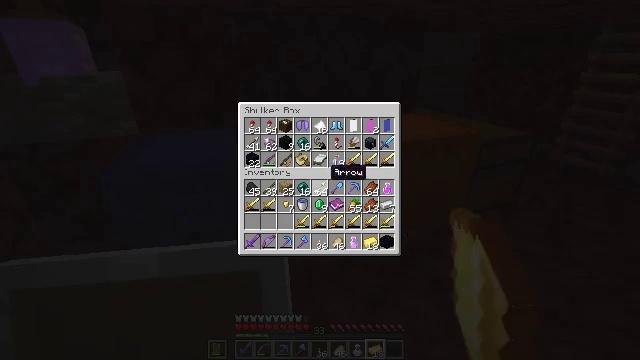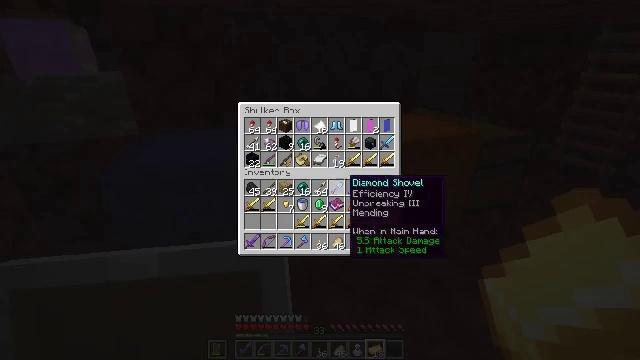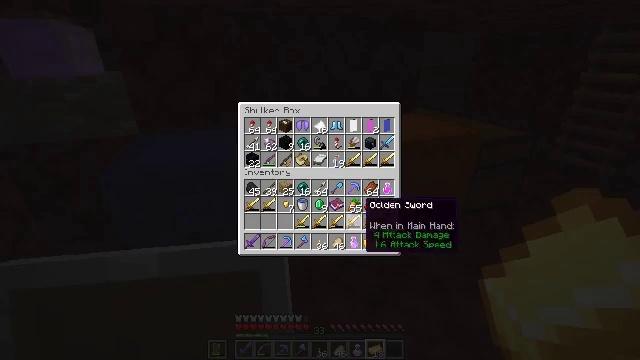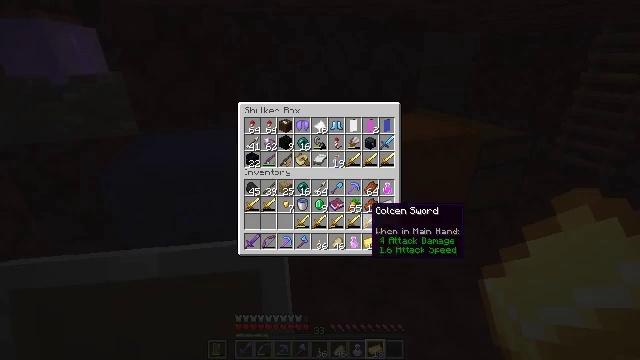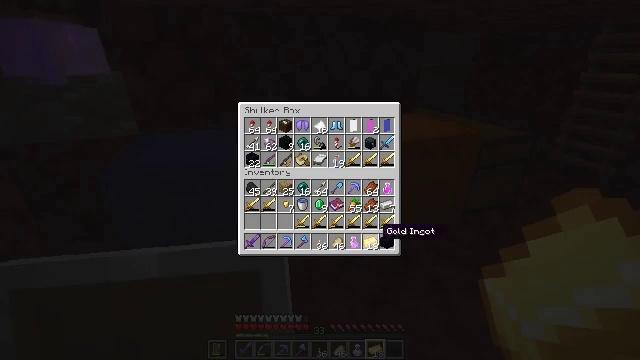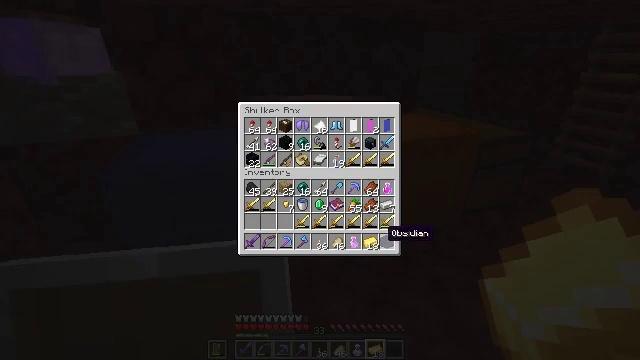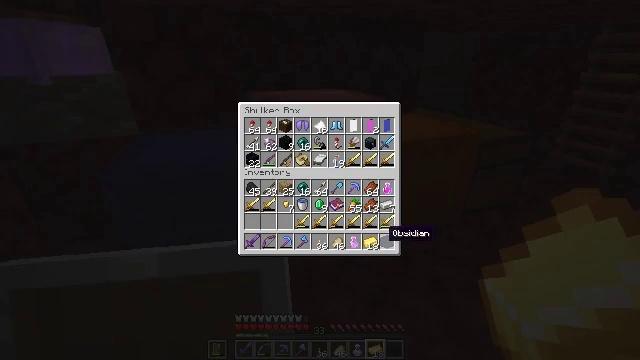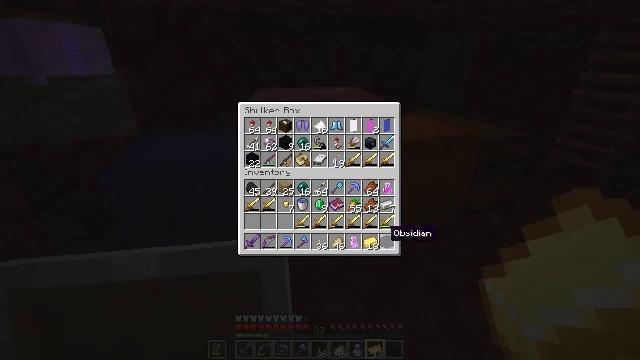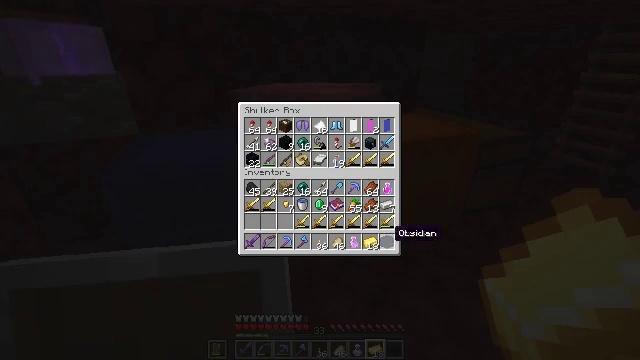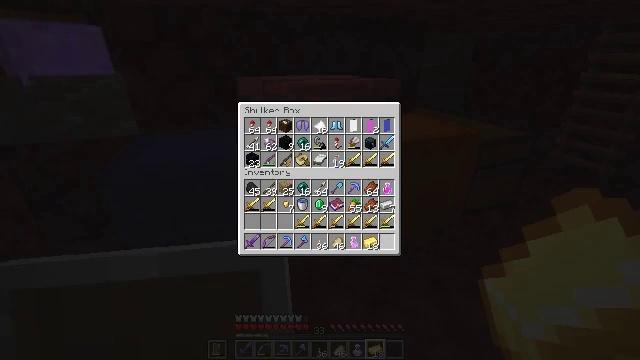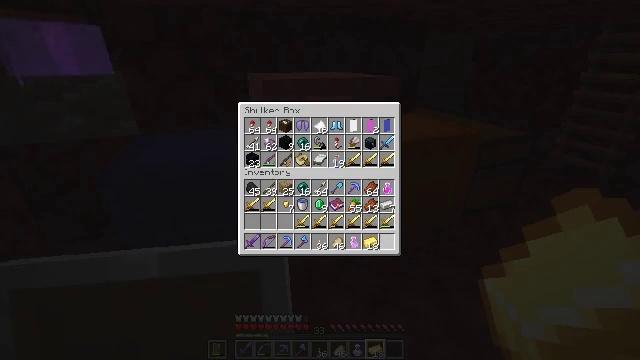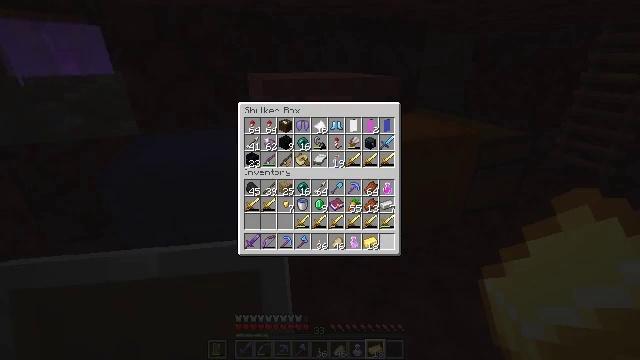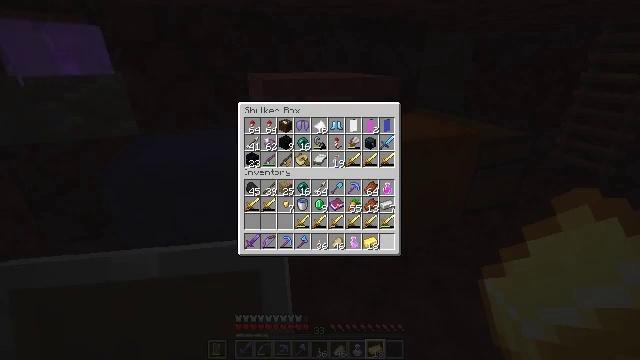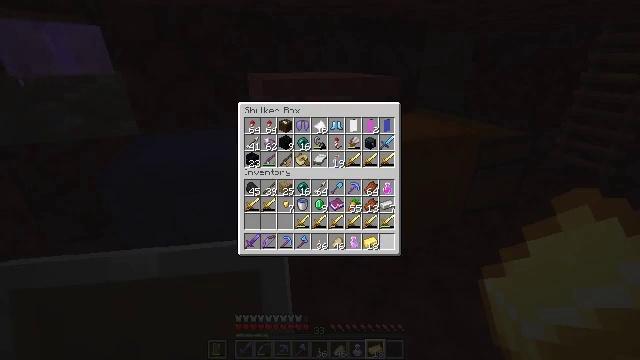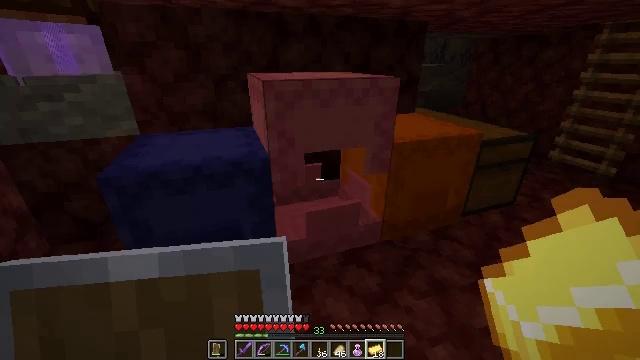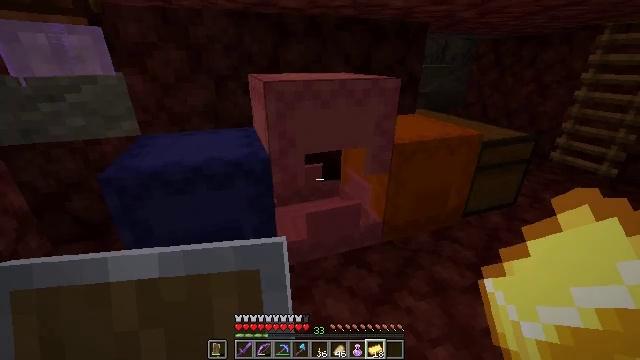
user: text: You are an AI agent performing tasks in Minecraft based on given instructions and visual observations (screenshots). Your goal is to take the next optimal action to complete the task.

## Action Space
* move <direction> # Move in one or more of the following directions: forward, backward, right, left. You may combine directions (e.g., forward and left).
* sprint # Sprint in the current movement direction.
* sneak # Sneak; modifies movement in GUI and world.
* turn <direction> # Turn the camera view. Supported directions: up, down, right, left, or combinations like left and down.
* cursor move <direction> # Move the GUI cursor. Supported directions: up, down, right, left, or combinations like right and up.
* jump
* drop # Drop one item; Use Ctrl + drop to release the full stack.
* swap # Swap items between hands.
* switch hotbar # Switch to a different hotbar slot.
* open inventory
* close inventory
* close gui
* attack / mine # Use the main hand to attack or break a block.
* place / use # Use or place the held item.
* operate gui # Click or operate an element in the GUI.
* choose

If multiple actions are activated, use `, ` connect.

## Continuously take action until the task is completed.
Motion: motion action
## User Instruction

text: Retrieve items from the blue shulker box by mining it.
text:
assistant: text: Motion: cursor move right and down
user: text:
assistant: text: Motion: cursor move right and down
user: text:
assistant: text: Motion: no_op
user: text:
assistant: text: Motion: sneak, cursor move right and down
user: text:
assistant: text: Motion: sneak
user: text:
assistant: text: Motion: sneak
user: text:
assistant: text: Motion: sneak
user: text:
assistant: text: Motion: sneak
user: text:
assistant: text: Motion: sneak, operate gui
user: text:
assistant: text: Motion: sneak, operate gui
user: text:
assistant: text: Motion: sneak
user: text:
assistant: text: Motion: sneak
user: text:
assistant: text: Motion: no_op
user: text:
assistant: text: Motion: no_op
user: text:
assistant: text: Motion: close gui
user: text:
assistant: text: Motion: no_op
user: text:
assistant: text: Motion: no_op
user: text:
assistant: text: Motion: no_op
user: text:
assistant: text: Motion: no_op
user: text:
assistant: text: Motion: turn left and up
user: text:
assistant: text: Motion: no_op
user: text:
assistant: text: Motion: no_op
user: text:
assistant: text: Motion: no_op
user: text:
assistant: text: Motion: no_op
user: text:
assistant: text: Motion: turn left
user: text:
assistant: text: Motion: move left, turn left and up
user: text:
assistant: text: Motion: move forward and move left, turn left
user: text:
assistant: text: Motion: move forward and move left, turn up
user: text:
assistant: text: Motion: move forward and move left, turn up
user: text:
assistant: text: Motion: move forward and move left, turn up